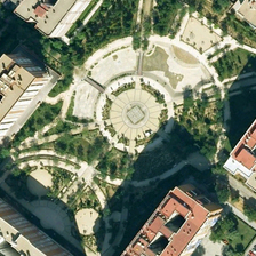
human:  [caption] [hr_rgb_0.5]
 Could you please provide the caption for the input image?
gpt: There are many green trees around the square.

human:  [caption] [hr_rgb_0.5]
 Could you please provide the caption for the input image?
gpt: several large buildings are around a rectangular square with many green trees.

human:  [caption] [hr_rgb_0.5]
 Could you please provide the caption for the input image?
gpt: Some large buildings are around many green trees and rectangular squares.

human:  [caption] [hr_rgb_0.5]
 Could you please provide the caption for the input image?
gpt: Several big buildings surround a square with many green trees.

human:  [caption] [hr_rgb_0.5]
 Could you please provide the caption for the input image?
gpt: Several large buildings are to the REDOR of a rectangular square with many green trees.